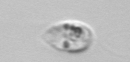
Label: Amoeba